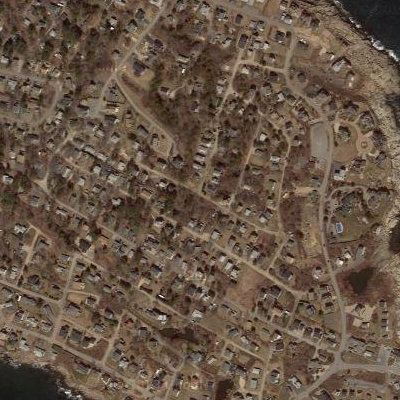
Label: Resident